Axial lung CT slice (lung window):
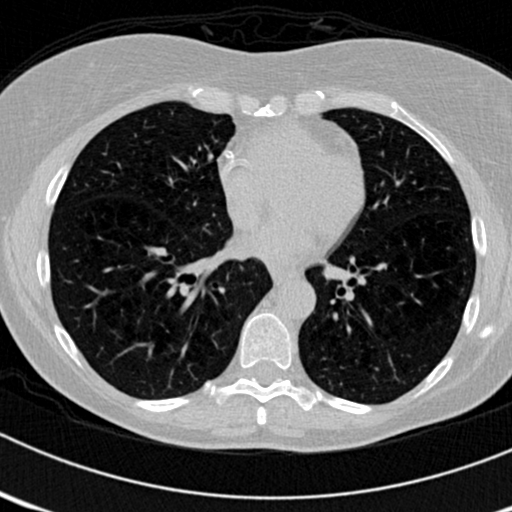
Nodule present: no